Field crop: maize
Growth stage: 2
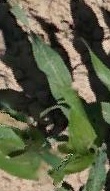
Species: maize